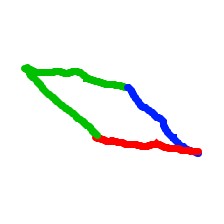
Shape: parallelogram